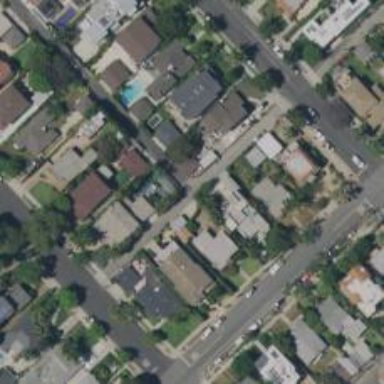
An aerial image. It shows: Residential alley serving as service road.